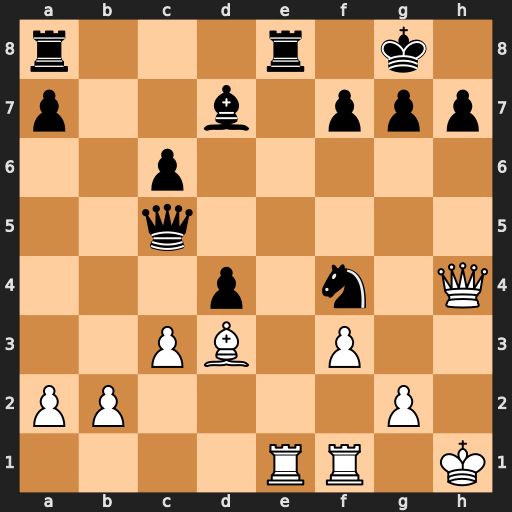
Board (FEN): r3r1k1/p2b1ppp/2p5/2q5/3p1n1Q/2PB1P2/PP4P1/4RR1K
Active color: w
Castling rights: -
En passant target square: -
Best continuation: Qxh7+ Kf8 Qh8#